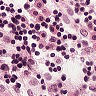
Metastatic tissue present: no